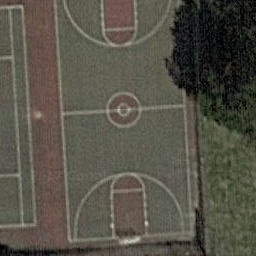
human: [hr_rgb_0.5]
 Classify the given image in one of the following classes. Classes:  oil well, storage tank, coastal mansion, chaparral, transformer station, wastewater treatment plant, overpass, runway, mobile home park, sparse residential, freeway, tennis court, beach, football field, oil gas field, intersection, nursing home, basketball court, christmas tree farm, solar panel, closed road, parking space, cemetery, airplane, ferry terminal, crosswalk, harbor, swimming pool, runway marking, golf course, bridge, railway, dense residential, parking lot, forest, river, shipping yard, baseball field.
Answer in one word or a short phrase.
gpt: basketball court